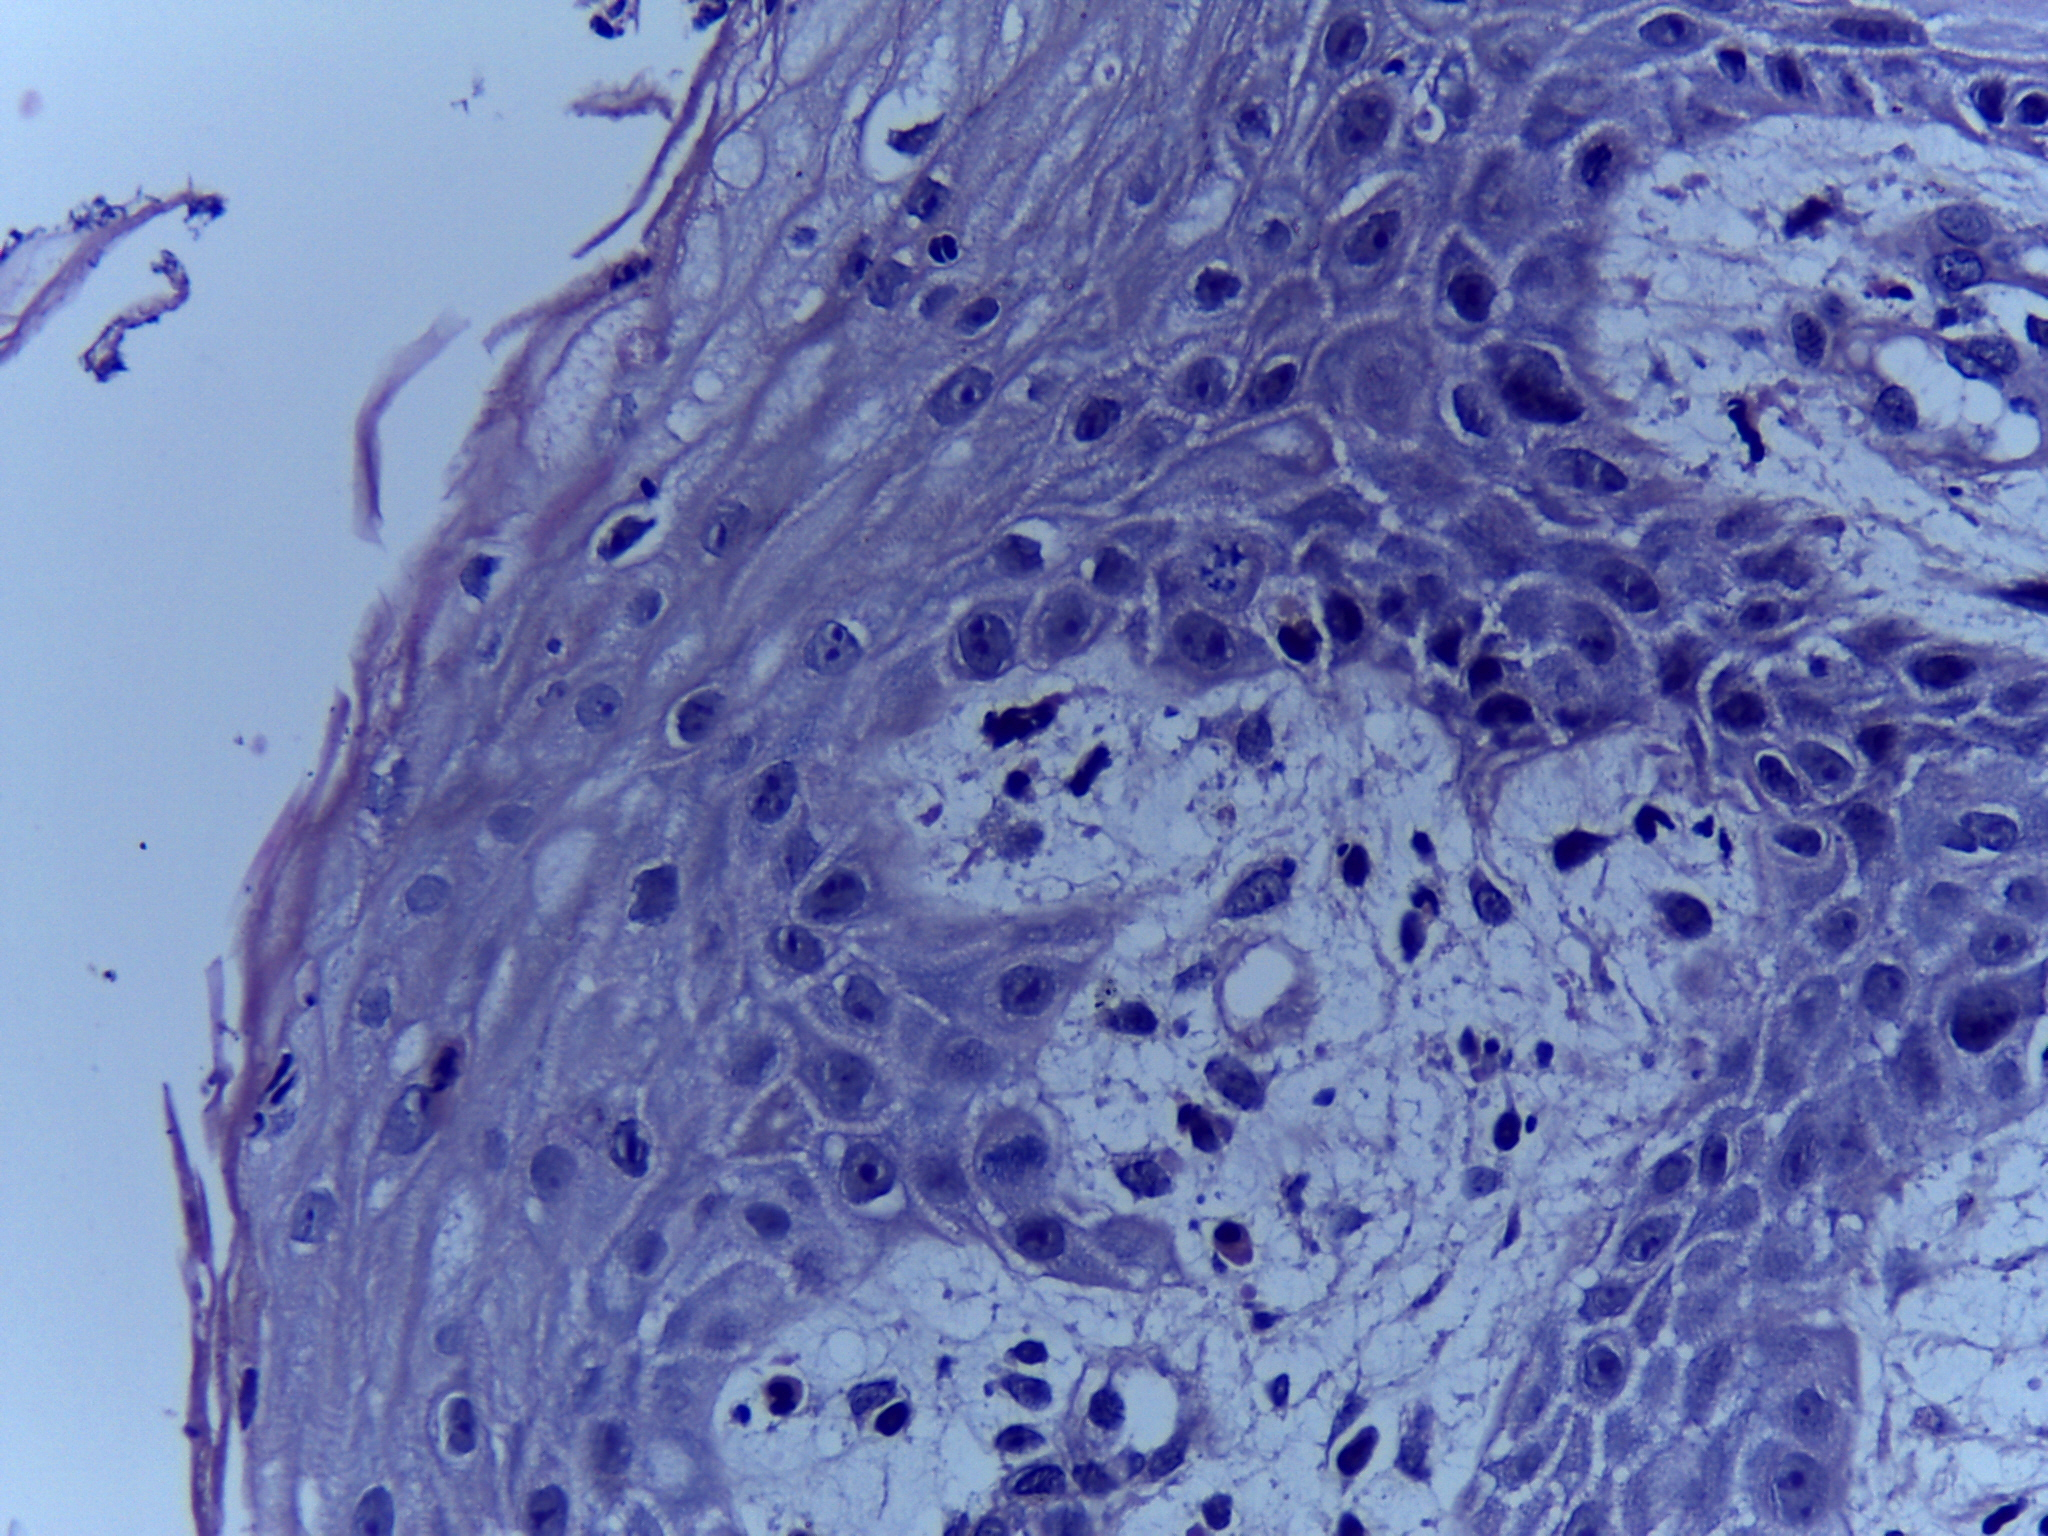
Diagnosis: OSCC